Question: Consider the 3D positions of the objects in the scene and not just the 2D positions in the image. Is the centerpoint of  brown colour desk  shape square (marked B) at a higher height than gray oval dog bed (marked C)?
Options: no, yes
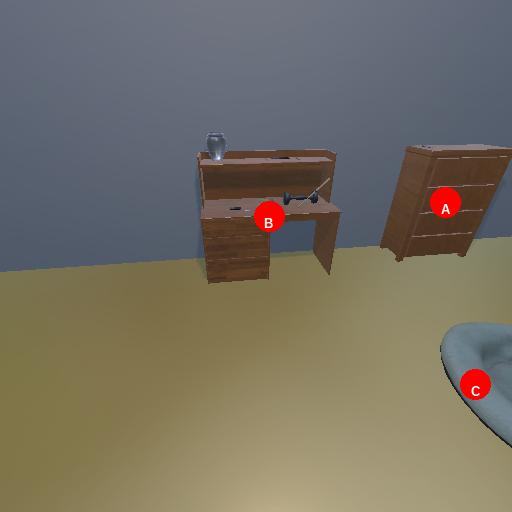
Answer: no